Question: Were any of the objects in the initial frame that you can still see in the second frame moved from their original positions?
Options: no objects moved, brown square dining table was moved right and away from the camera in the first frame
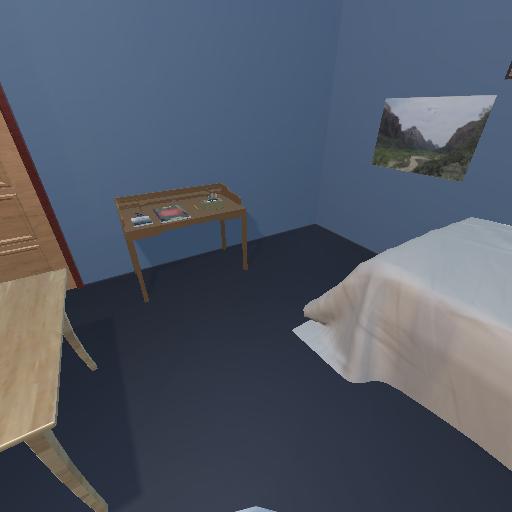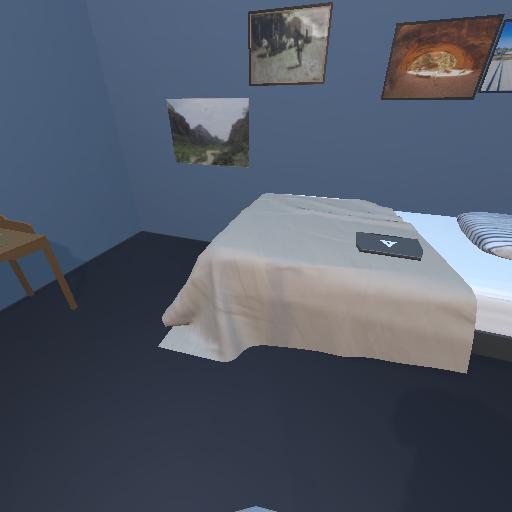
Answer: no objects moved